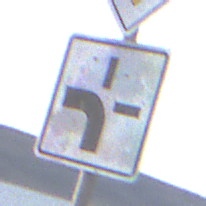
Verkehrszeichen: VerlaufVorfahrtsstrasse1
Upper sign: Vorfahrtsstrasse
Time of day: SunriseSunset
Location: Outdoor (RoadRail)
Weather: PartlyCloudy
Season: NotSpecified
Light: Natural